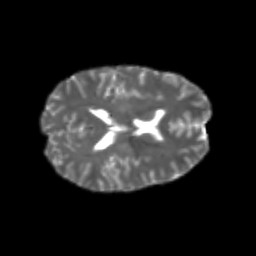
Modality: T2w
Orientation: axial
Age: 24
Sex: female
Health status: healthy
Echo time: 0.074 s